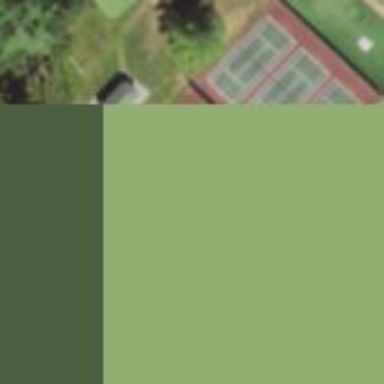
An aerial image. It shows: Tennis court on pitch designated for leisure land.